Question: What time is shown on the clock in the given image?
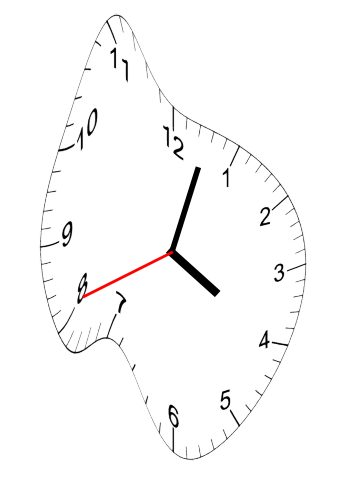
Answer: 04:02:41